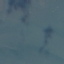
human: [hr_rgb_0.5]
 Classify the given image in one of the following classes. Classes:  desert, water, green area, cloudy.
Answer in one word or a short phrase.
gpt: water